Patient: sex M, age 61
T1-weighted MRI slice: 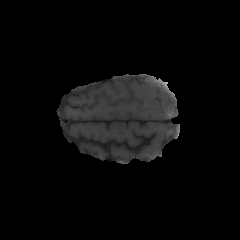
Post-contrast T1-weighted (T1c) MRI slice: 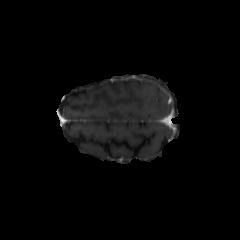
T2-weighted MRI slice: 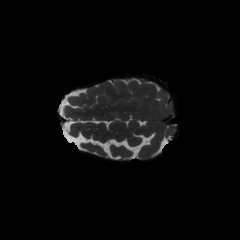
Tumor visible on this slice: no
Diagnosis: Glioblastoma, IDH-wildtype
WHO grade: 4